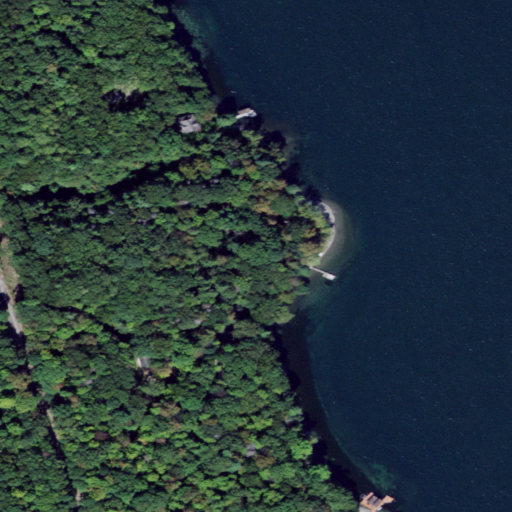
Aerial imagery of cape in New York named Buttonwood Point containing open water, deciduous forest, mixed forest, and open development